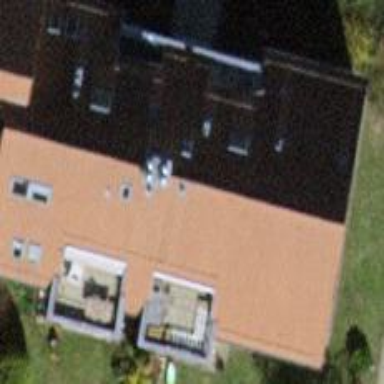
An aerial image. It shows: Building with gabled roof.